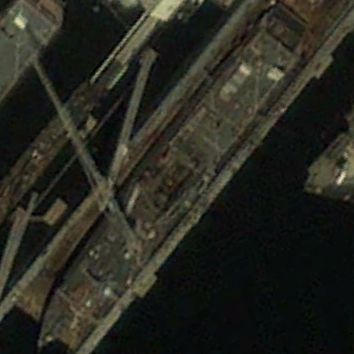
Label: combat